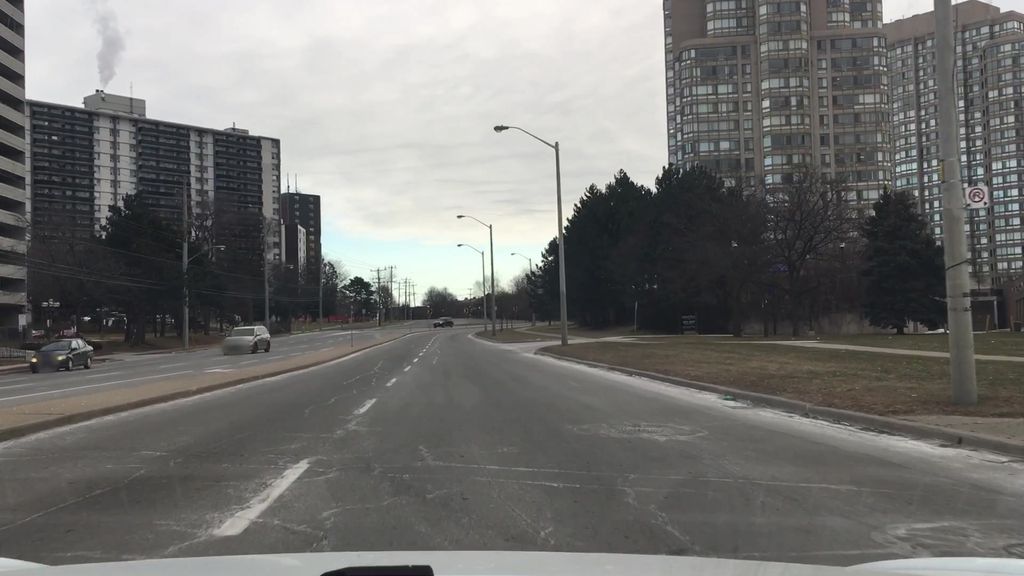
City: toronto